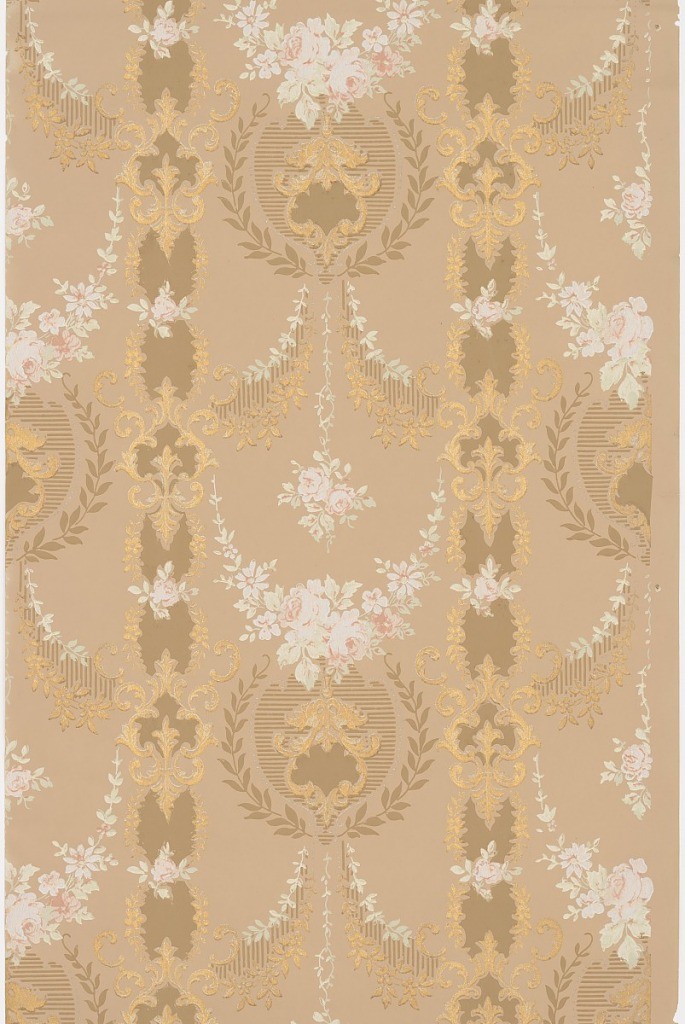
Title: Sidewall
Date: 1905–1915
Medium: Machine-printed paper, liquid mica
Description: On tan ground, V-shaped central design composed of white and gold rinceaux containing cluster of white roses and arch of white roses. These motifs separated by vertical bands of scroll work and foliage in white and gold.